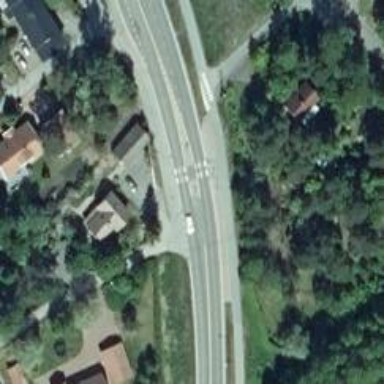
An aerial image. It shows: Asphalt footway with crossing island.